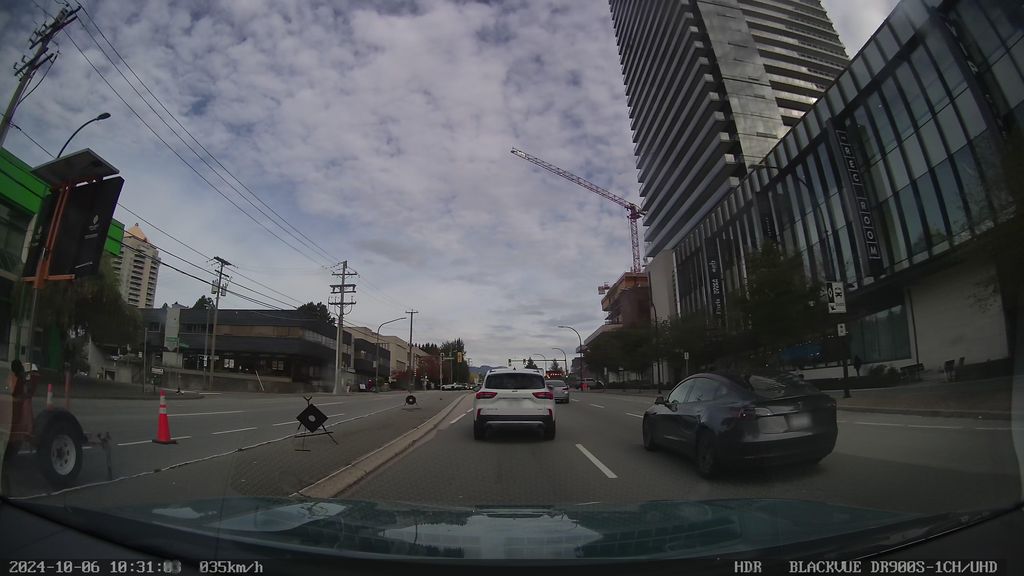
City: vancouver